Question: I'm trying to make a viewController appears like the small one in the middle of the picture :

I tried with the UiAlertView, but it semms not offering this feature.
I found some apps adding buttons and labels, photo in similar viewControllers.
Any idea ?
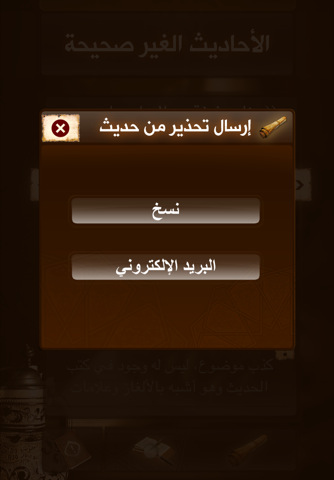
Answer: It's not a view controller - it looks like a view that is added as a subview.